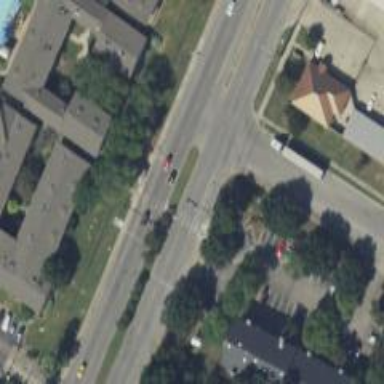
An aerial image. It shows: Footway located on traffic island.